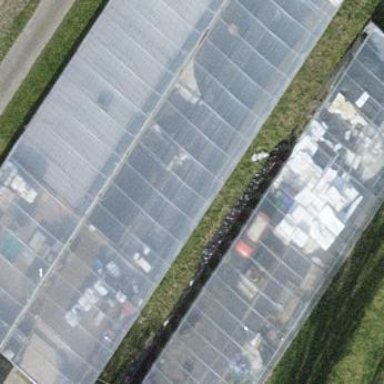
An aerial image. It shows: Greenhouse.